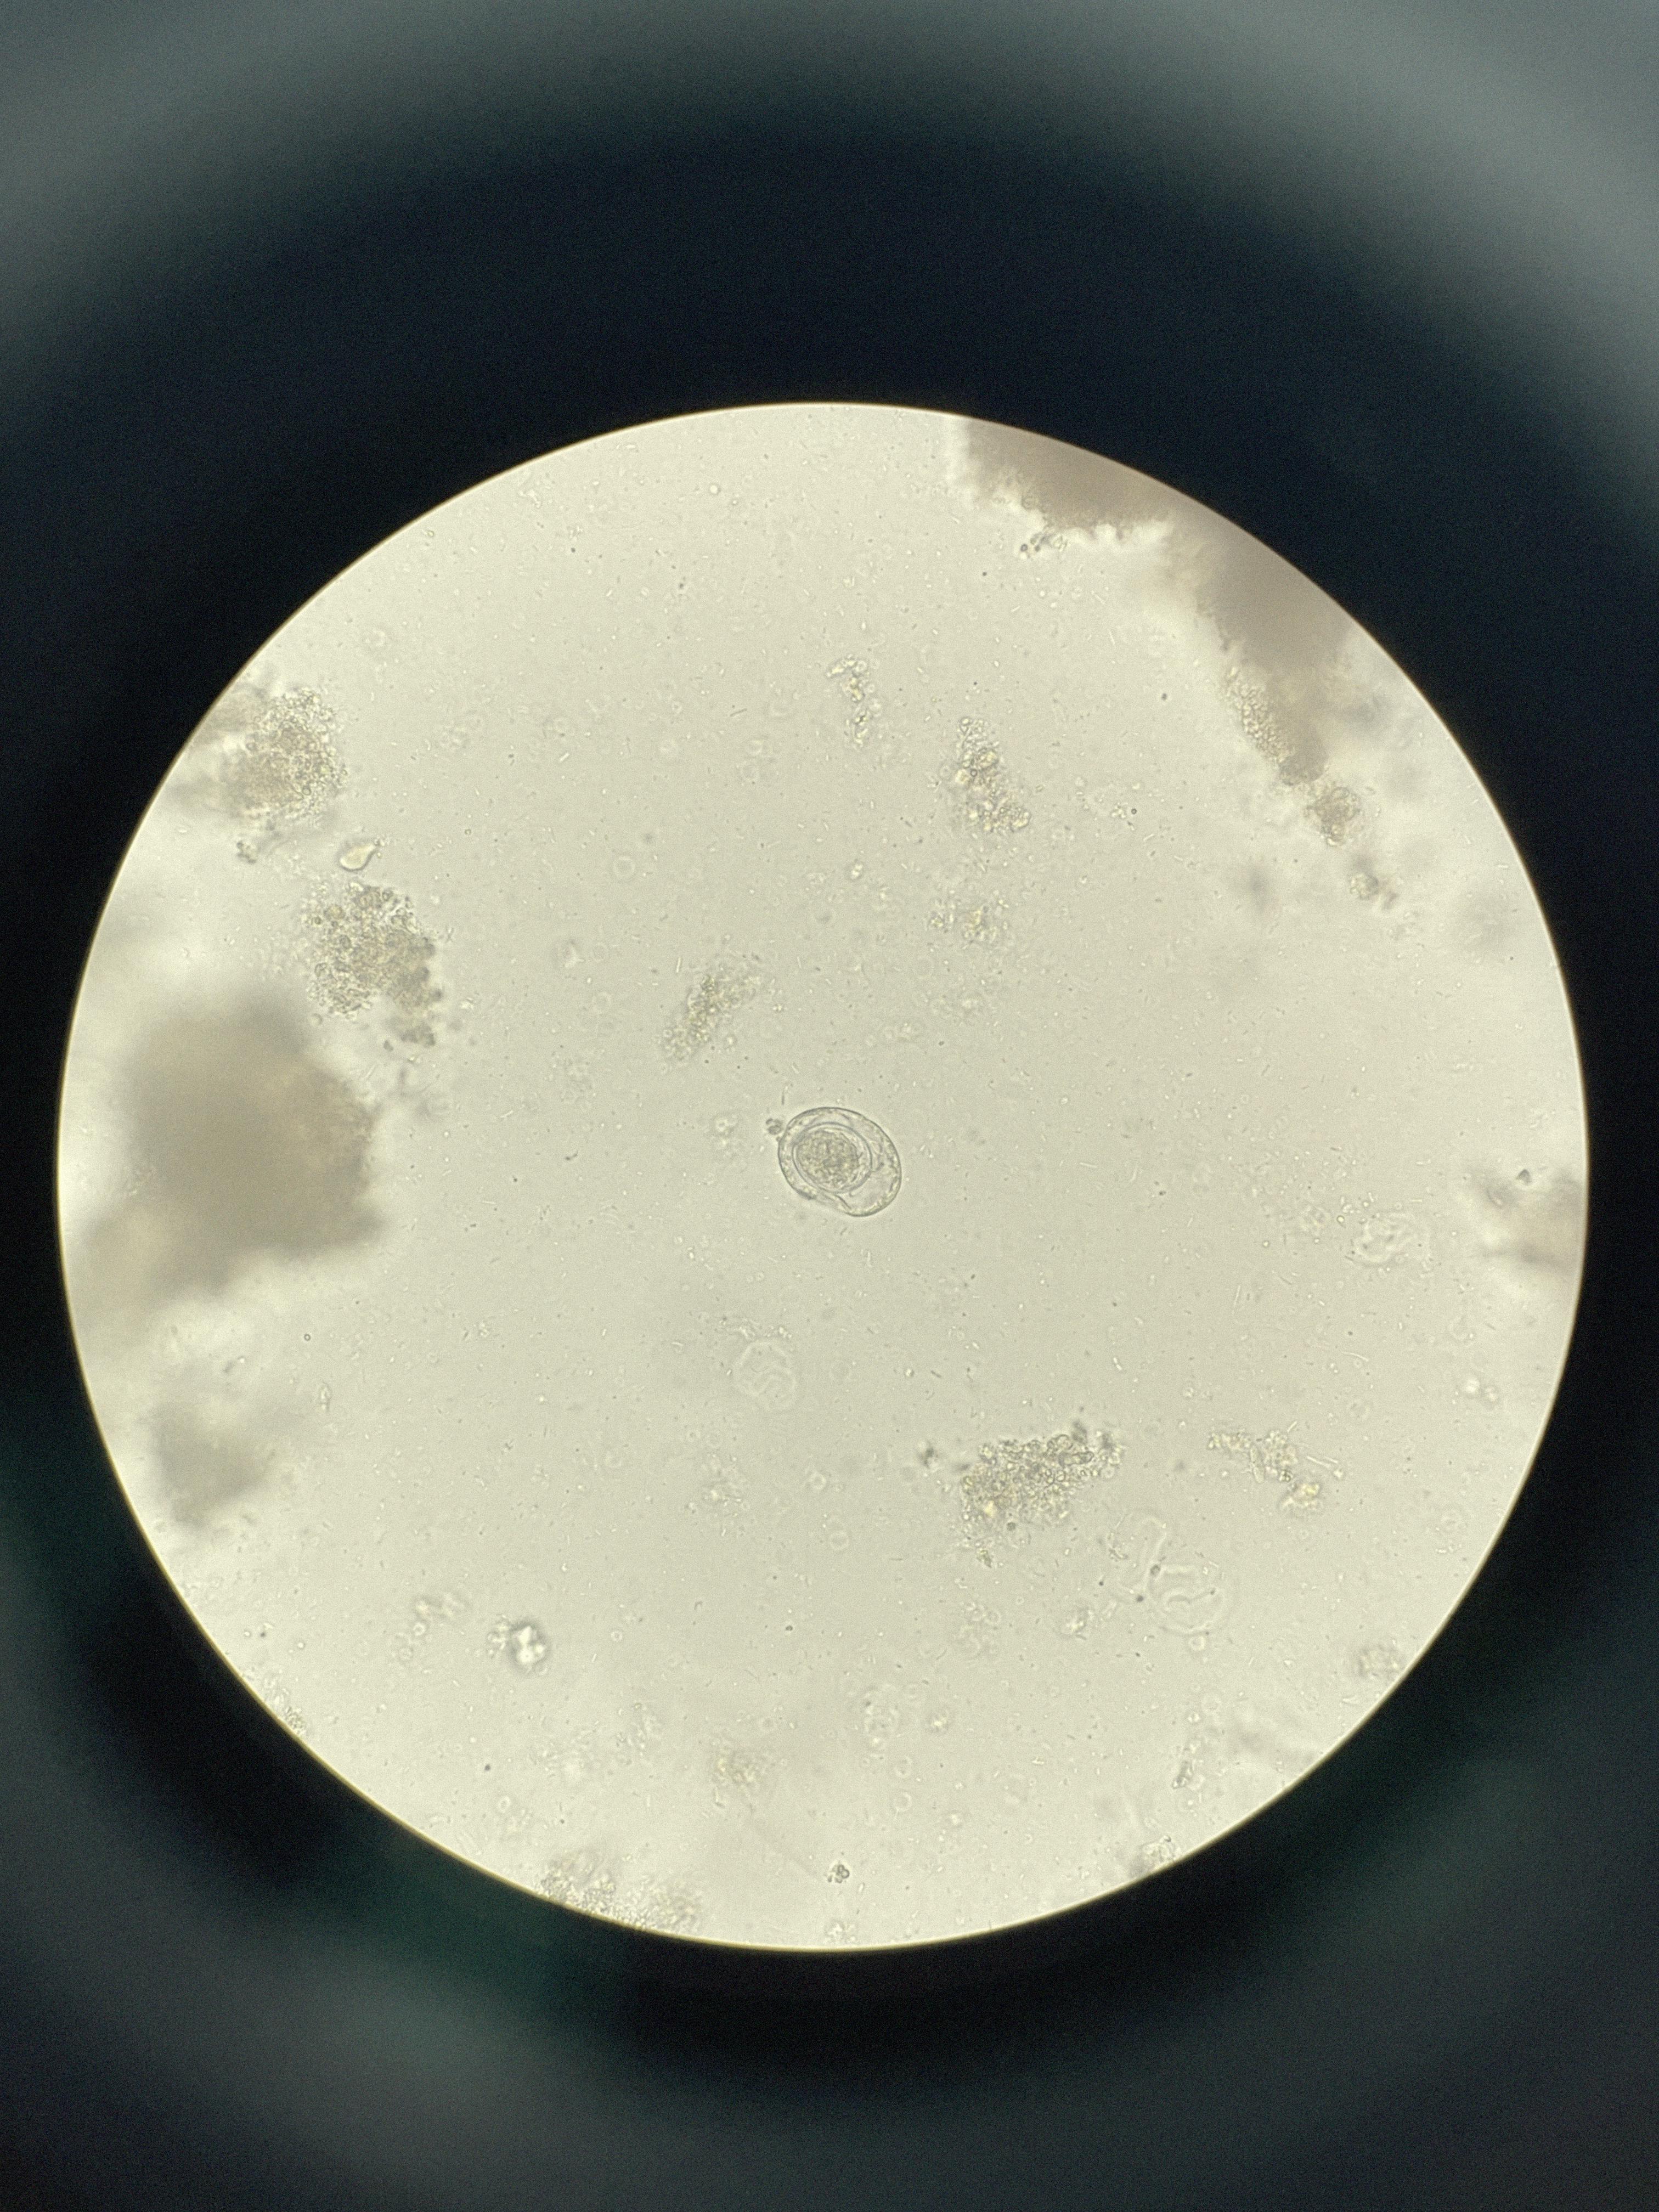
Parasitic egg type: Hymenolepis nana